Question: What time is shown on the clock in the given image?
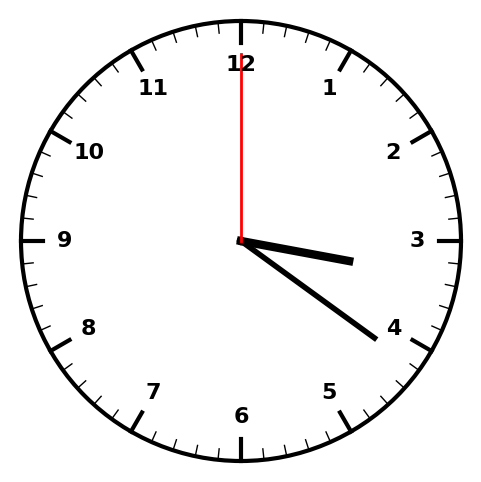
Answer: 03:21:00